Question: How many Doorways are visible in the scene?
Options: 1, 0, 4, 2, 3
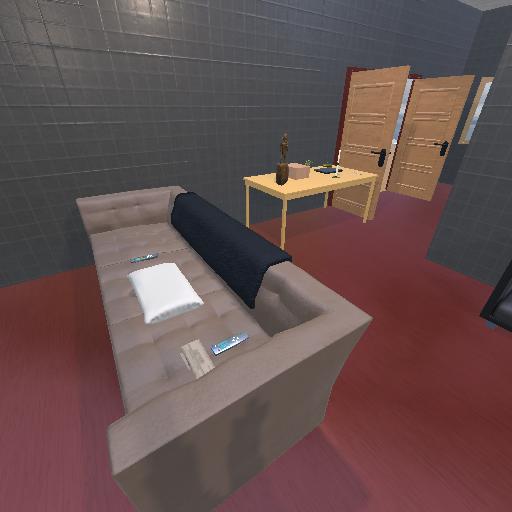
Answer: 1